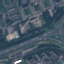
Label: Highway